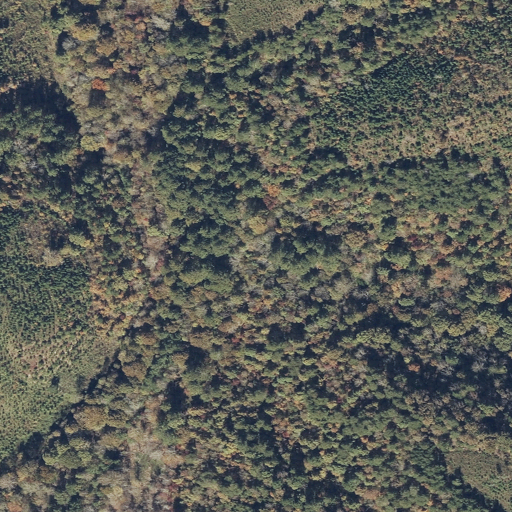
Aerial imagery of valley in Alabama named Smith Hollow containing deciduous forest, mixed forest, evergreen forest, and shrub